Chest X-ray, PA view. Patient: 24 years old, sex M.
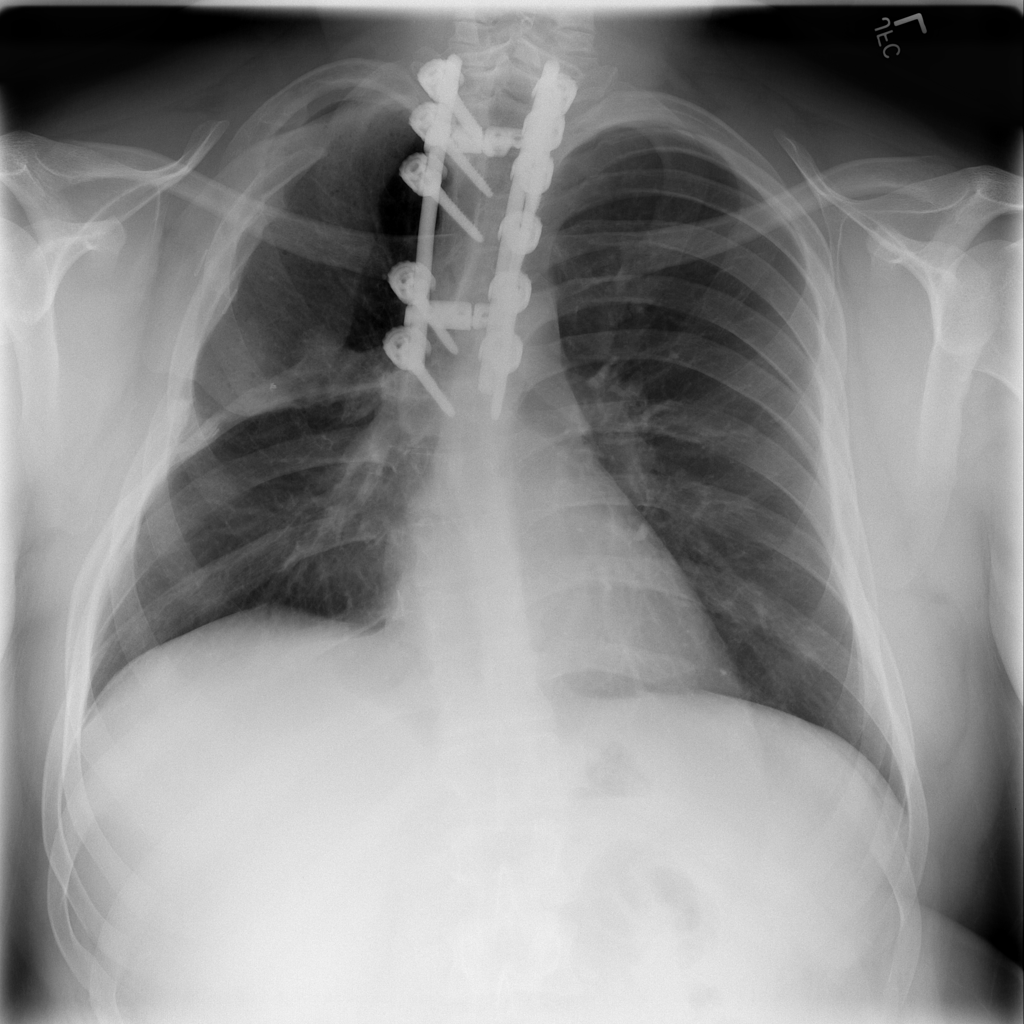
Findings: No Finding